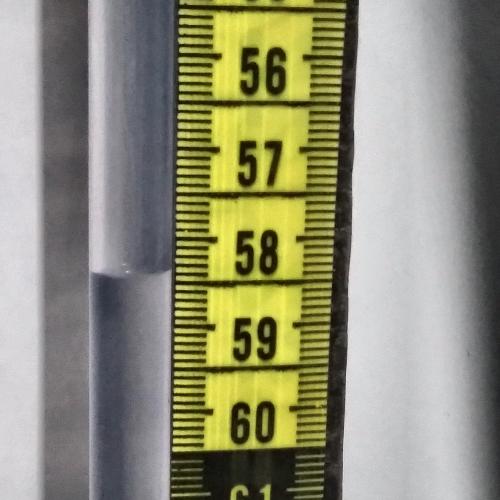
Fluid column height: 58.4 cm